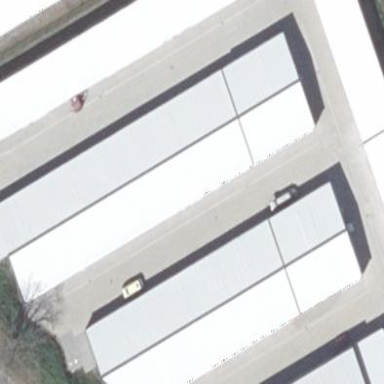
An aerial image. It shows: Storage rental shop.